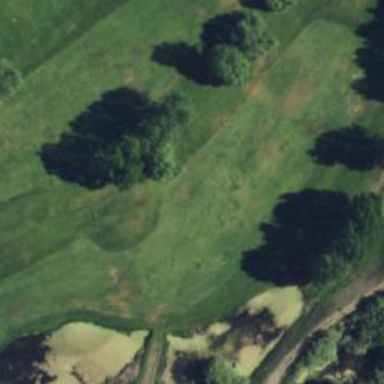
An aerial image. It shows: Golf hole.